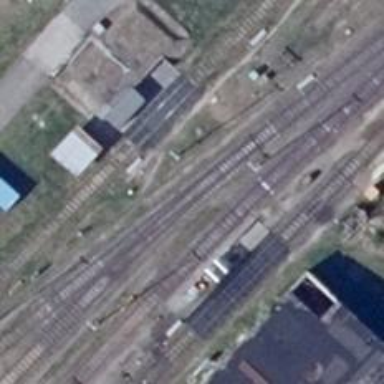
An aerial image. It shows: Railway switch.